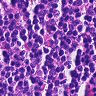
Metastatic tissue present: no